Interaction volume radius: 5 \u00c5
Interaction volume height: 40 \u00c5
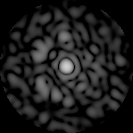
Disorder parameter: 0.7681